Interaction volume radius: 10 \u00c5
Interaction volume height: 25 \u00c5
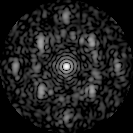
Disorder parameter: 0.5657